Question: I have the following in my sign up form.
How to set the selected attribute of option tag?
'''
<div>
<%= f.label :date_of_birth, :class=>'singleline' %>
<%= f.date_select :date_of_birth, { :start_year => 1920, :end_year => 2010 }, :class => 'form-control date-select datetest' %>
</div>
'''
How to make the year 1985 to be selected instead of 1920?

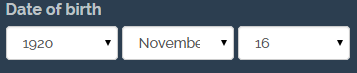
Answer: In a form modelled around an object, the default value depends on the object referenced by the form. Therefore, if the default value should be '1920', you need to assign this value to the object.
Assuming the object passed to 'form_for' is '@user', when you initialize it set the attribute
'''
def new
@user = User.new(date_of_birth: 1985)
end
'''
instead of simply
'''
def new
@user = User.new
end
'''
if the field is a date, then set the value to the date you want.
'''
def new
@user = User.new(date_of_birth: Date.parse("1985-01-01"))
end
'''